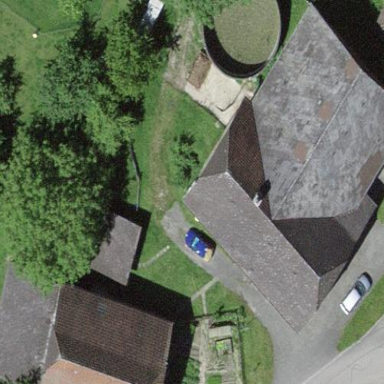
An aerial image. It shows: Farm building.